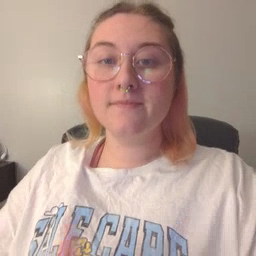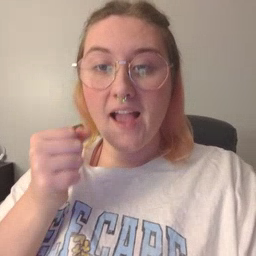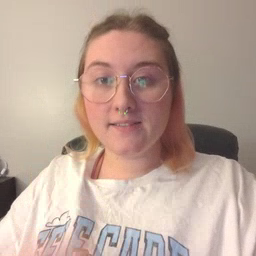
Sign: fast